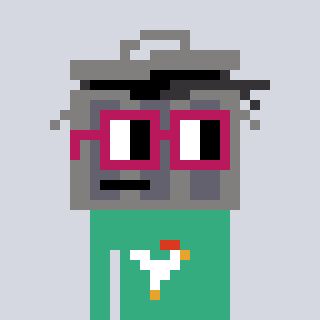
a pixel art character with square dark red glasses, a trashcan-shaped head and a teal-colored body on a cool background